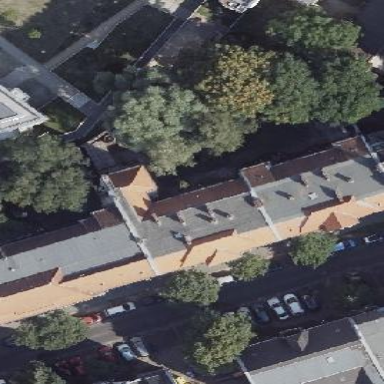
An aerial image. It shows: Building consisting of apartments with double saltbox roof shape.